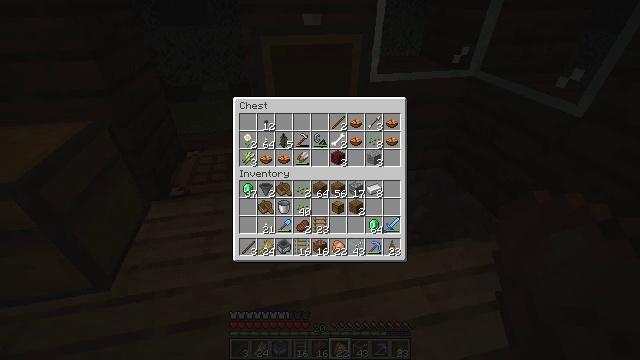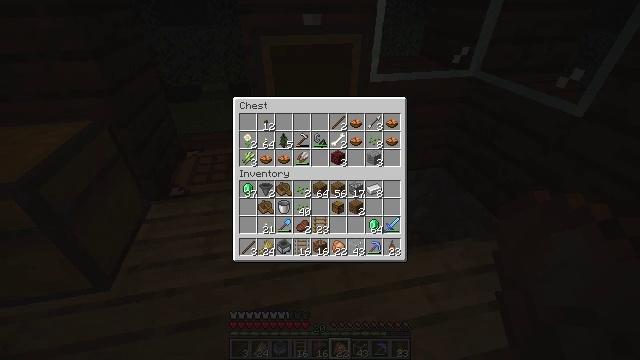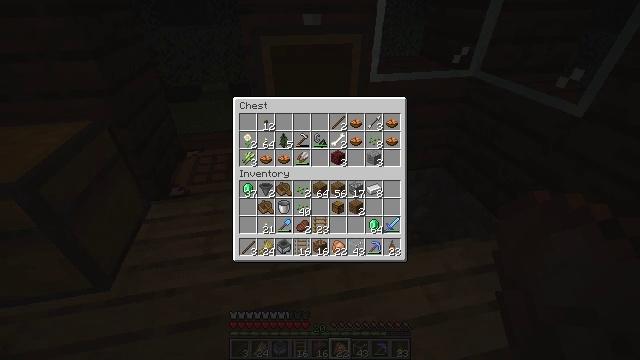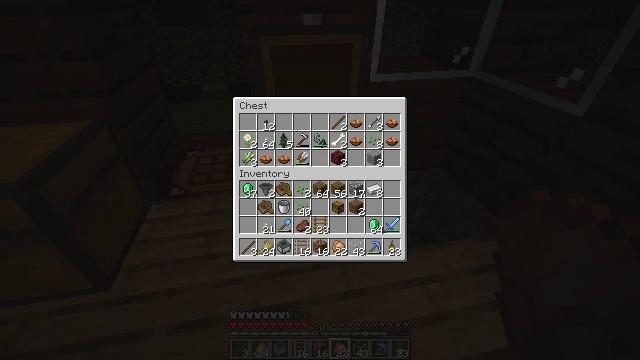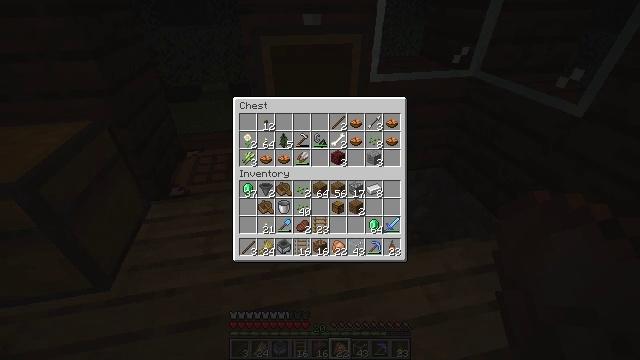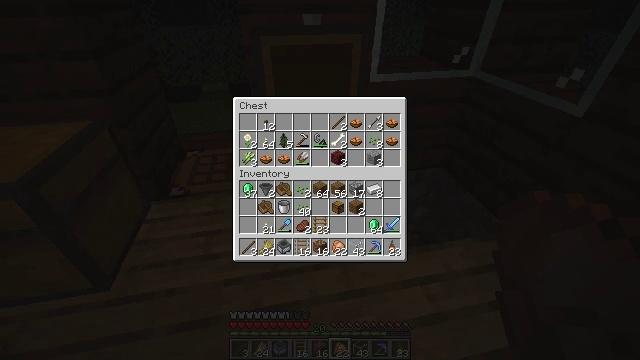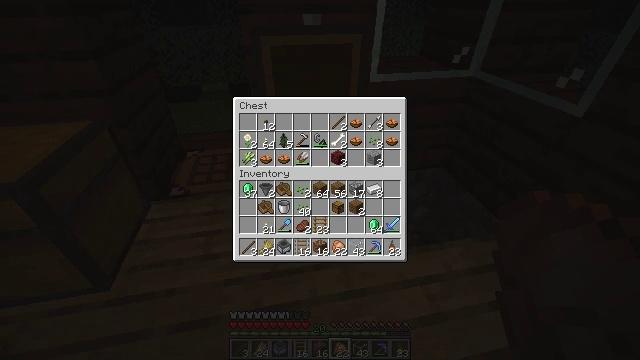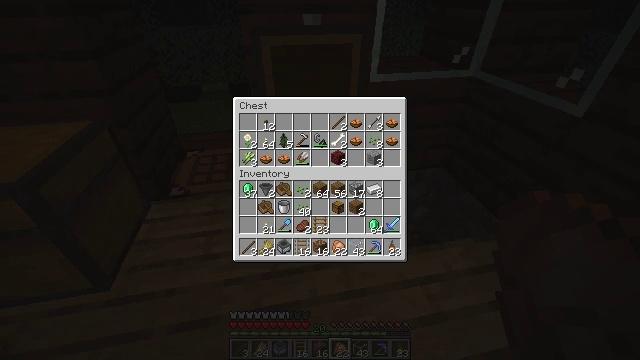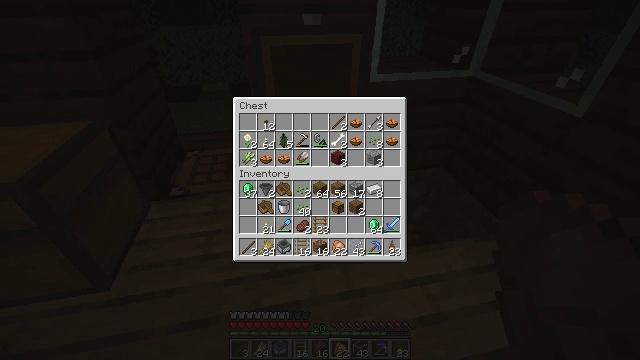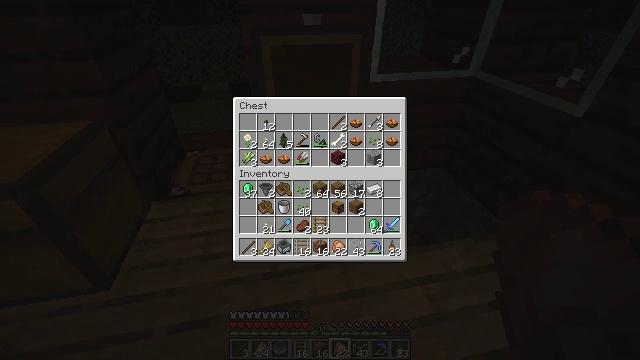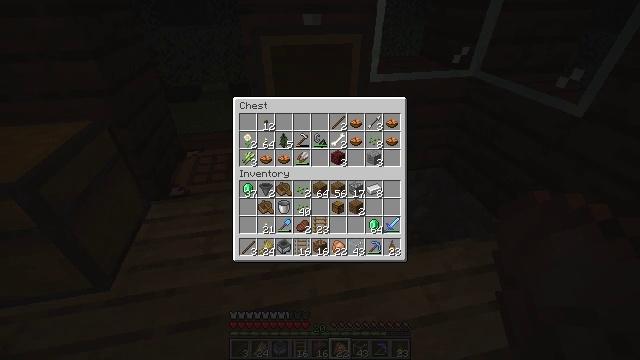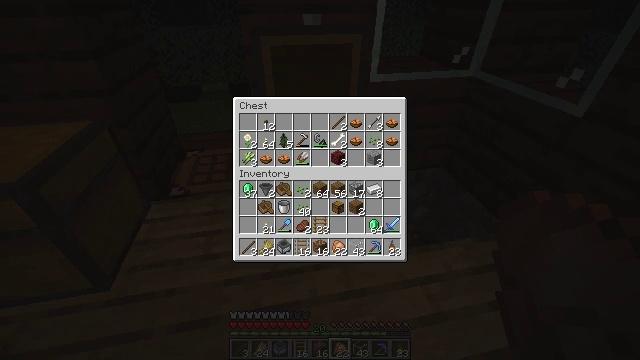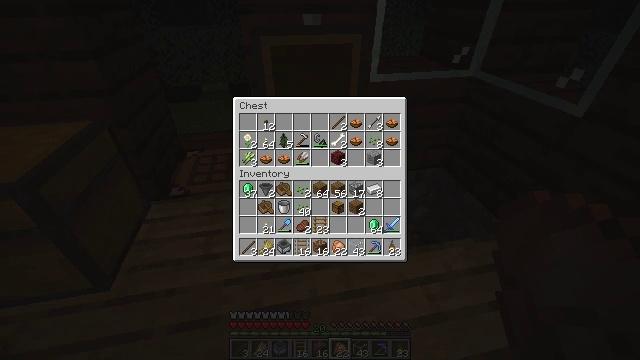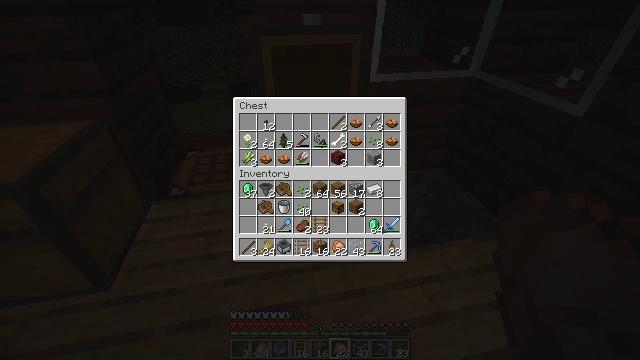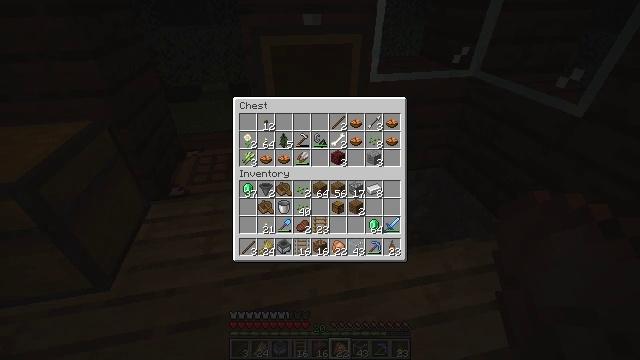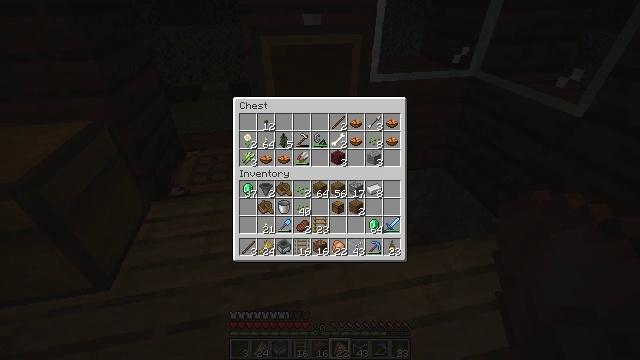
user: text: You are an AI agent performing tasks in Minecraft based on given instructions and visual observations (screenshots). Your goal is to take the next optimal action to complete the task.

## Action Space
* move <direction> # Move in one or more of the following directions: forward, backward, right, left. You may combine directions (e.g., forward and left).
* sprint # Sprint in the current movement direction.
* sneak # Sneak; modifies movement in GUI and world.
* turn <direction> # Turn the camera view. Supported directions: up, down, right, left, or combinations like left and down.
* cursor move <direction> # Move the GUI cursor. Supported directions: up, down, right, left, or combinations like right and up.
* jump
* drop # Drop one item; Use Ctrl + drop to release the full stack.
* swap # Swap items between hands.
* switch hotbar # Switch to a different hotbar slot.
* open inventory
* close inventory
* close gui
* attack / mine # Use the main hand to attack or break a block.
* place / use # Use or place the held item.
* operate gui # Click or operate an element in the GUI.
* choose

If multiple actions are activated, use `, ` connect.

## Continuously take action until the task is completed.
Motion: motion action
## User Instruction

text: Put the necessary items in the crafting grid to make an observer.
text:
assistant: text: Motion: no_op
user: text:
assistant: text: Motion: no_op
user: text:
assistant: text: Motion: no_op
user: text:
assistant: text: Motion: no_op
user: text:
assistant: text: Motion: no_op
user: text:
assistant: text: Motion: no_op
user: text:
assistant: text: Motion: no_op
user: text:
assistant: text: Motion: no_op
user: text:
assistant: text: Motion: no_op
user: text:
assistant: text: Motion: no_op
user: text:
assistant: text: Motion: no_op
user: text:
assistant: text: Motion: no_op
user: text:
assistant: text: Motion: no_op
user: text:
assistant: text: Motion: no_op
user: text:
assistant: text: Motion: no_op
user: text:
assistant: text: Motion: no_op
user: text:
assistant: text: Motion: no_op
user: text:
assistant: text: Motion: no_op
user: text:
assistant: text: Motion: no_op
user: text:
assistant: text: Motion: no_op
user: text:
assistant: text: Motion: no_op
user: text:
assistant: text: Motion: no_op
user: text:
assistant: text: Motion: no_op
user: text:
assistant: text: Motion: no_op
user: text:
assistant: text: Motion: no_op
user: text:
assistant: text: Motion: no_op
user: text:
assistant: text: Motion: no_op
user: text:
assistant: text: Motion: no_op
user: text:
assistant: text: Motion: no_op
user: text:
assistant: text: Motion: no_op